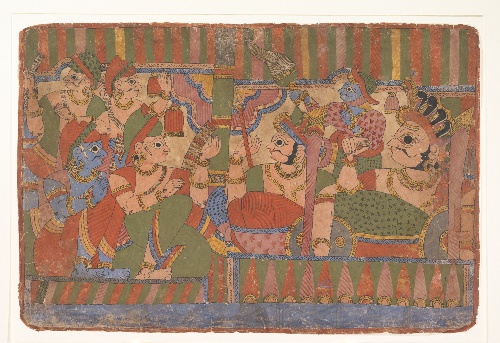
Date: ca. 1800
Object type: Folio
Classification: Paintings
Medium: Ink and opaque watercolor on paper
Culture: India (Maharashtra, Paithan)
Dimensions: 11 x 16 1/4 in. (27.9 x 41.3 cm)
Department: Asian Art
Credit line: Gift of Mr. and Mrs. Ed Wiener, 1975
Accession year: 1975
Repository: Metropolitan Museum of Art, New York, NY
Tags: Men